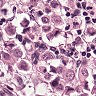
Metastatic tissue present: yes